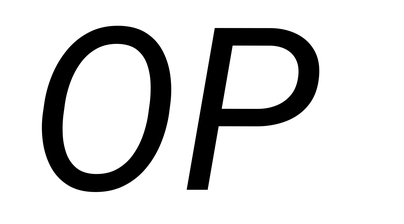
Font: Roboto-Italic_Italic